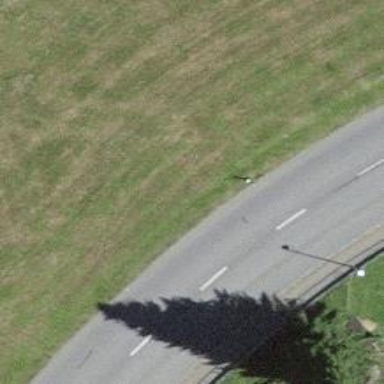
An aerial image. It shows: Secondary road.